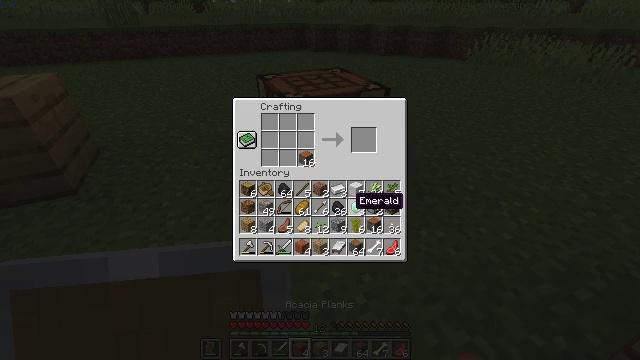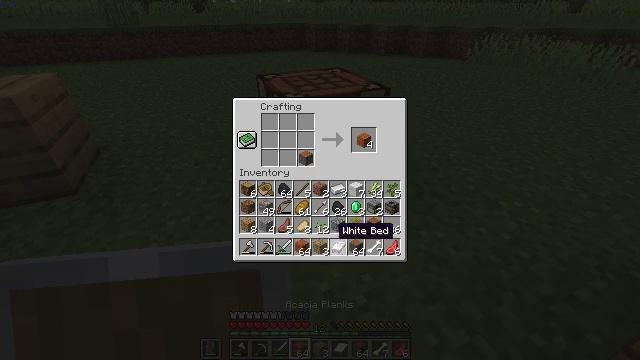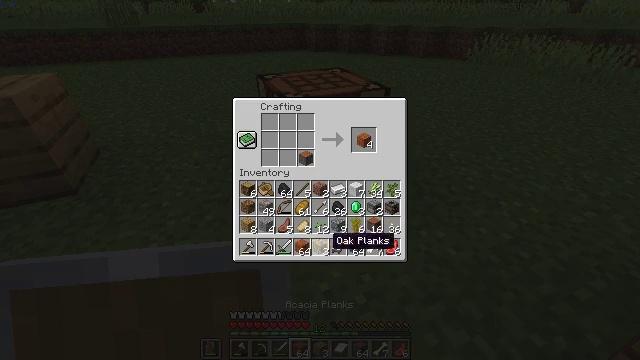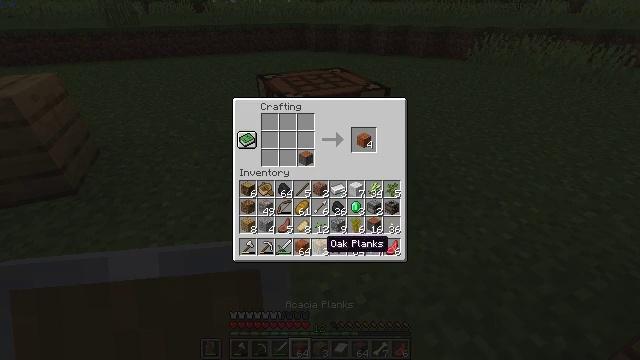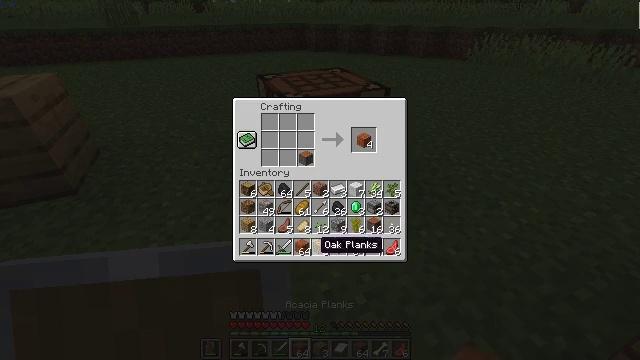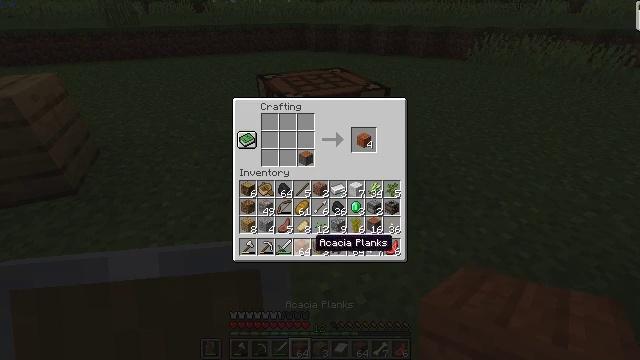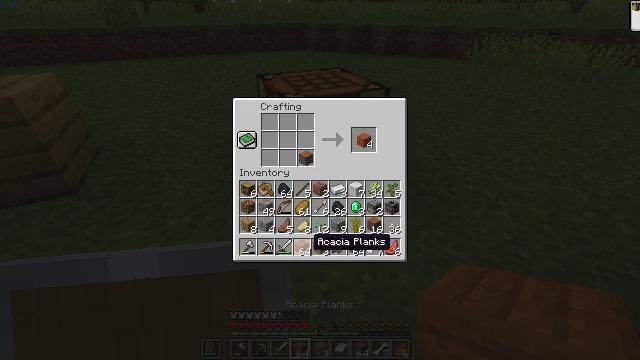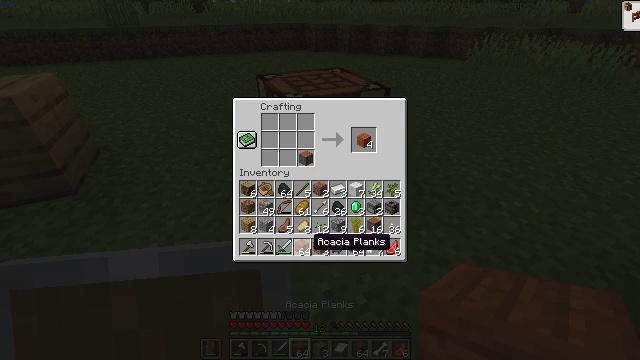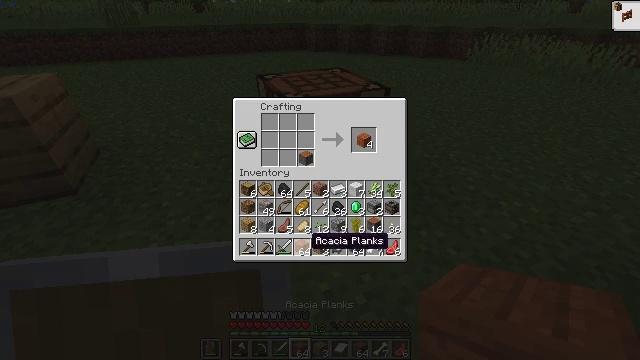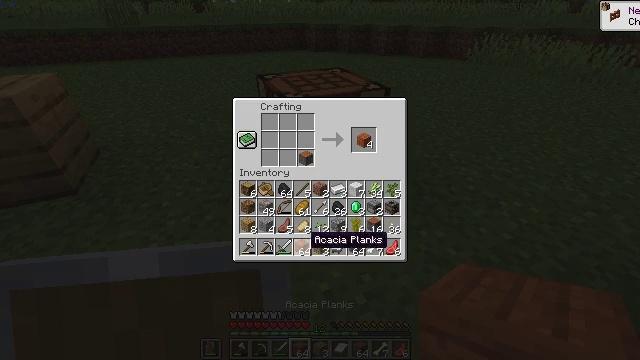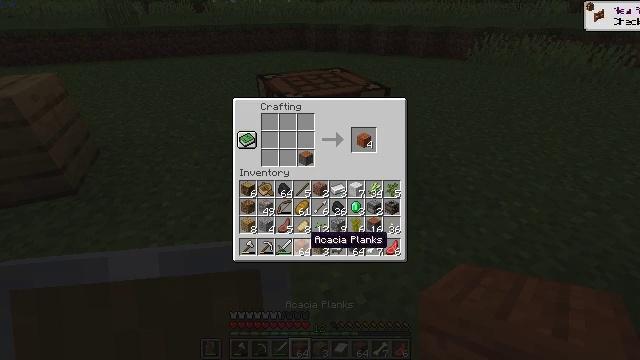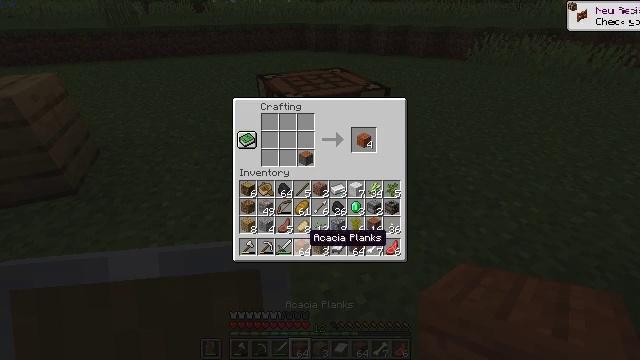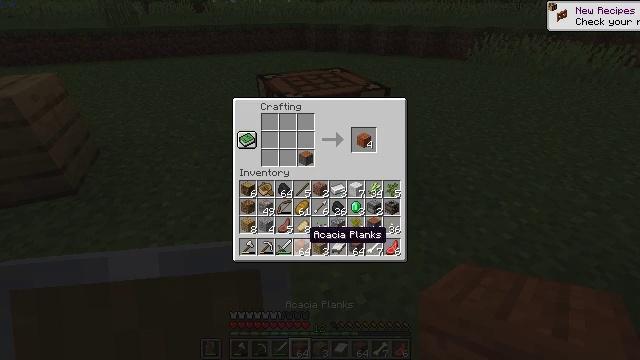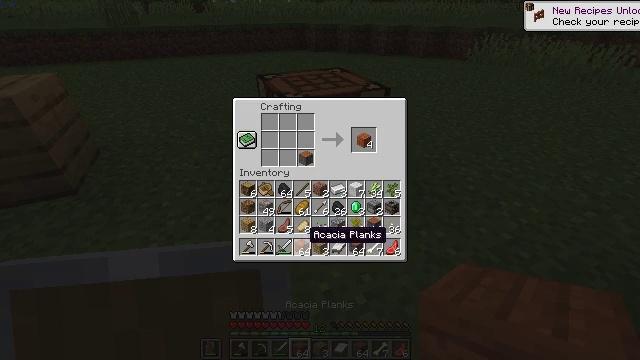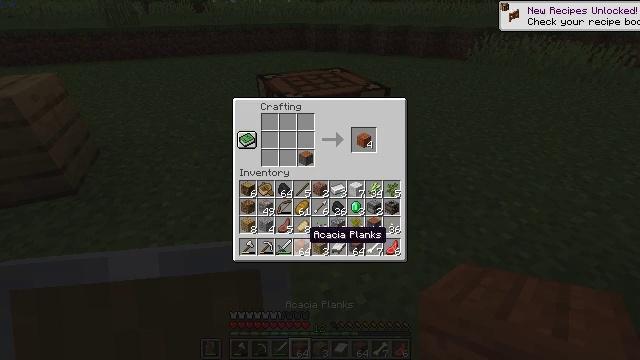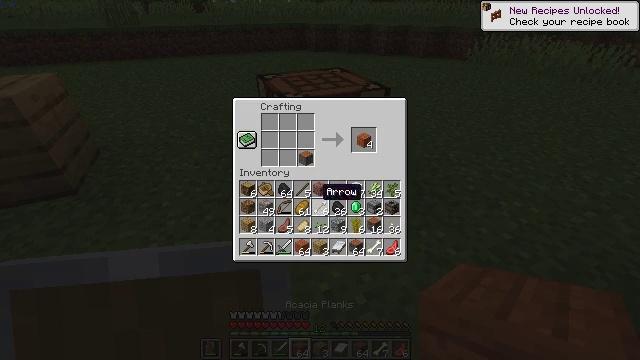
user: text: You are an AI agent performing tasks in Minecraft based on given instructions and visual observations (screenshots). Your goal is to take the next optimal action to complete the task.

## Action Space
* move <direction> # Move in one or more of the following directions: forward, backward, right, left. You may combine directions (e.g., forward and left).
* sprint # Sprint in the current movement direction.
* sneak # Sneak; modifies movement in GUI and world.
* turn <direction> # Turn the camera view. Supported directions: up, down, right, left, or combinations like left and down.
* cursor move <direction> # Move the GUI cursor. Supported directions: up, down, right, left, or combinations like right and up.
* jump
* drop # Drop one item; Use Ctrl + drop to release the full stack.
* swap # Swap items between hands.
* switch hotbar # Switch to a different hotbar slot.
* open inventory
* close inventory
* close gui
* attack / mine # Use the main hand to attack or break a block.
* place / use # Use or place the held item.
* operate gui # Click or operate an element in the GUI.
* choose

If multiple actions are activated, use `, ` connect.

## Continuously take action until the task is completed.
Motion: motion action
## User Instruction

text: Remove a smoker from the inventory.
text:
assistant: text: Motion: sneak, cursor move left and down, open gui
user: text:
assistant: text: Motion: sneak, cursor move down
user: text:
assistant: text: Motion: sneak
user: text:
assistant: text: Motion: no_op
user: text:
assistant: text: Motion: no_op
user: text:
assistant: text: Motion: no_op
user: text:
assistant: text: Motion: no_op
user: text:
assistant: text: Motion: no_op
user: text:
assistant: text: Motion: no_op
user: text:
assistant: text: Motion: no_op
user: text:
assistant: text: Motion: no_op
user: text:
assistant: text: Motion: no_op
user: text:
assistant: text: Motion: no_op
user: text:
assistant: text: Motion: no_op
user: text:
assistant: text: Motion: cursor move right and up
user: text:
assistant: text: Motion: cursor move up
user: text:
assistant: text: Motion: cursor move up
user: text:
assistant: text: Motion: no_op
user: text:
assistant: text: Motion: no_op
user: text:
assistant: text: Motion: no_op
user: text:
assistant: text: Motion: no_op
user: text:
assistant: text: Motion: no_op
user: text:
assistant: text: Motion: operate gui
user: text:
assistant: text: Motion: operate gui
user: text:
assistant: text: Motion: cursor move right and down
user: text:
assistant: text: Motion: cursor move right and down
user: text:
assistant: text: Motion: cursor move right and down
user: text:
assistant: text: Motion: no_op
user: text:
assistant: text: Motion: no_op
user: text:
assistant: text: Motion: no_op